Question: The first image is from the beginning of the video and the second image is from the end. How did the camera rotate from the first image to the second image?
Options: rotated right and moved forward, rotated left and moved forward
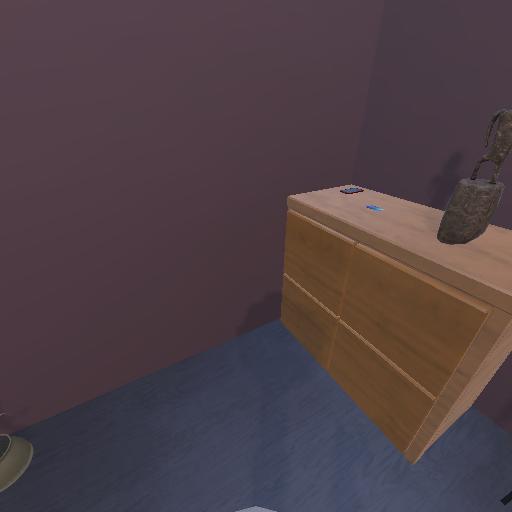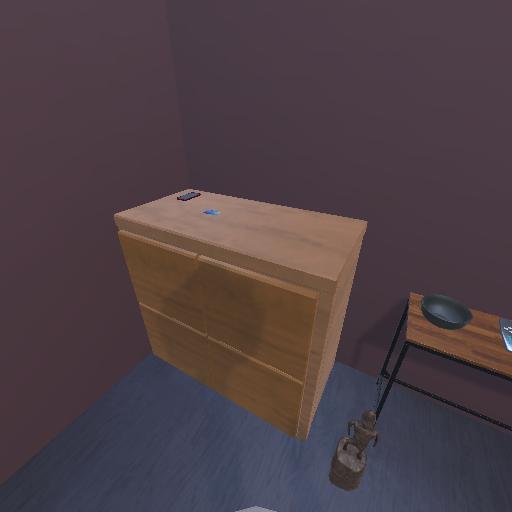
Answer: rotated right and moved forward